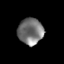
Tissue: lung
Cell type: Others
Senescence score: 0.2052
Nuclear area (px): 651
Mean DAPI intensity: 117.551